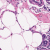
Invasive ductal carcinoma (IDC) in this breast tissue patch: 0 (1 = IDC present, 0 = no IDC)